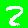
Digit: 2